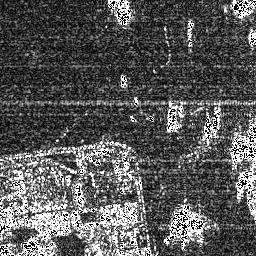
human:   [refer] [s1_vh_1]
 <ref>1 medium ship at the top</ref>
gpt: <box>[[40, 0, 52, 10, 0]]</box>